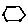
Label: hexagon